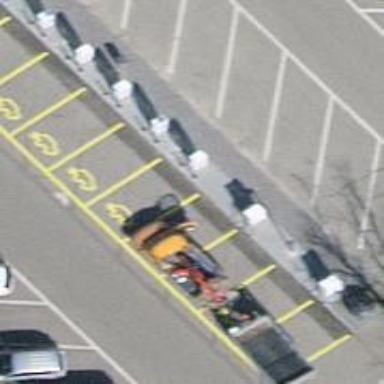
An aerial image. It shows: Charging station.